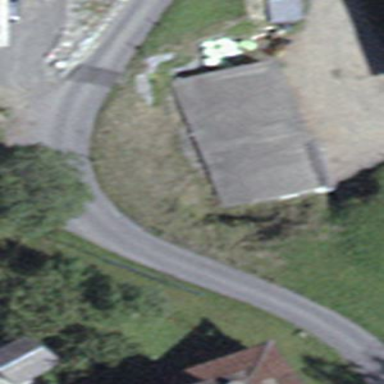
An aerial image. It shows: Shed building.